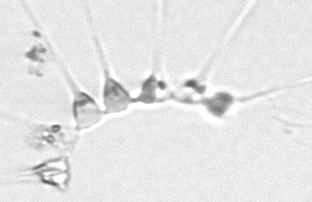
Label: Asterionellopsis_glacialis